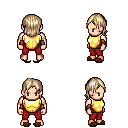
a pixel art fantasy rpg character, male body template, human, light skin, gold chest armor, red pants, white blonde long bangs hairstyle, cloth bracers, brown slippers, four views (front, back, left, right), 2x2 character sprite sheet, small pixel art, hard edges, no anti-aliasing